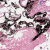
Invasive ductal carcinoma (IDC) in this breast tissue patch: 0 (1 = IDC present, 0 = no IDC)